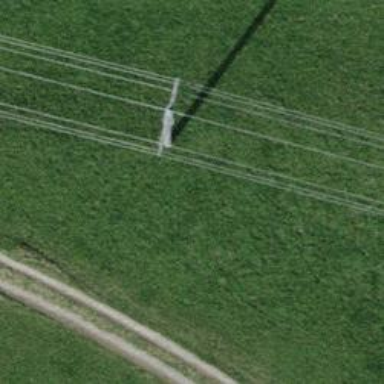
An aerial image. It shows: Power line in the image.